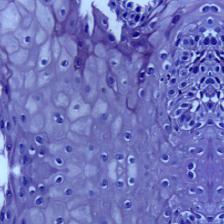
Diagnosis: Normal